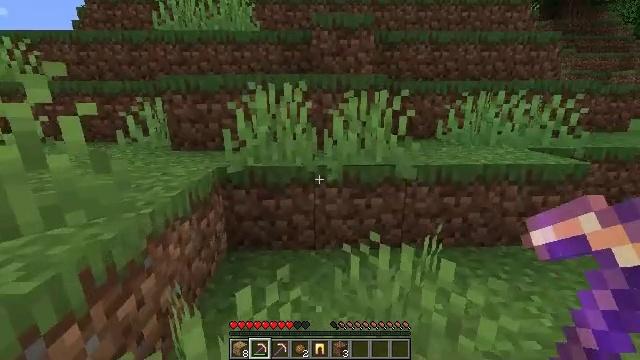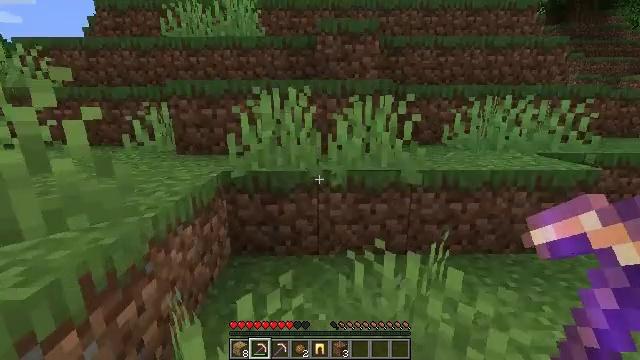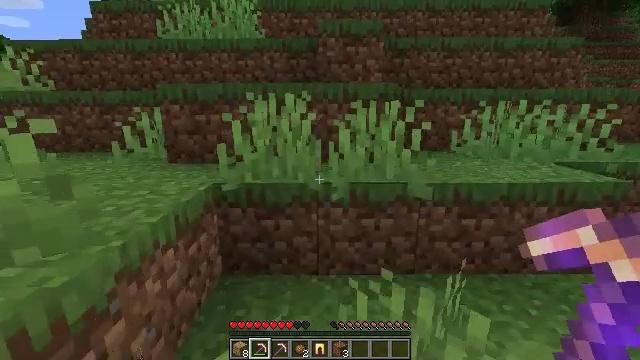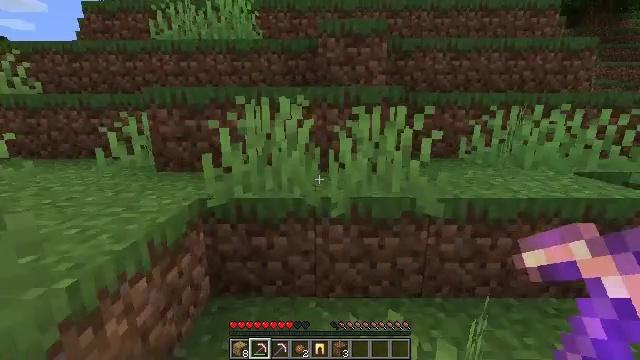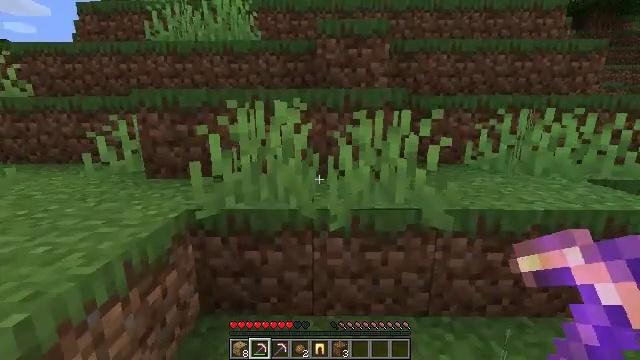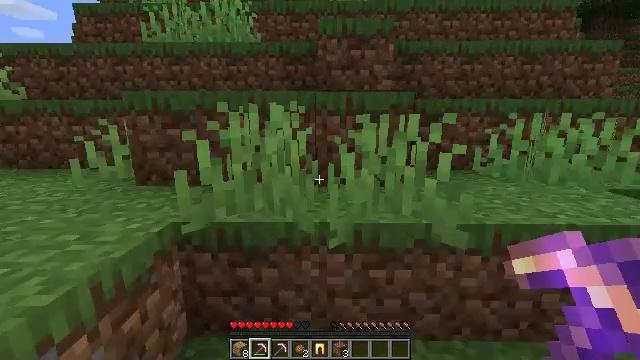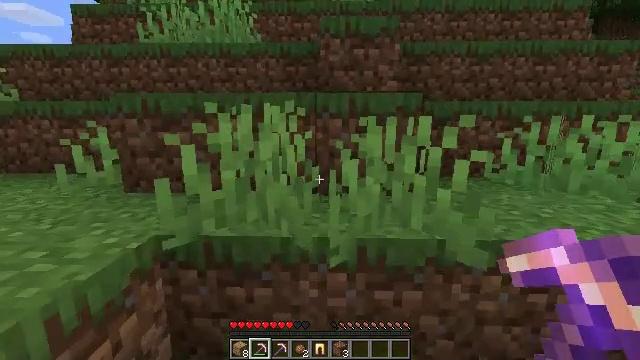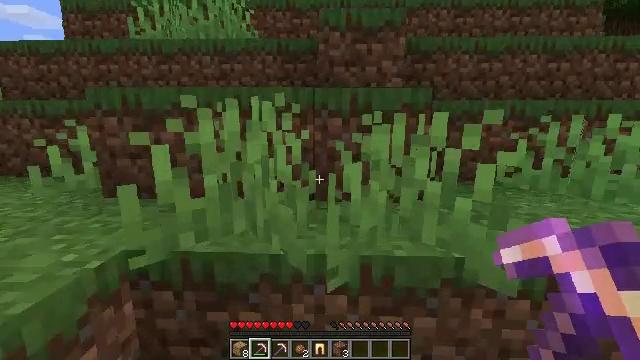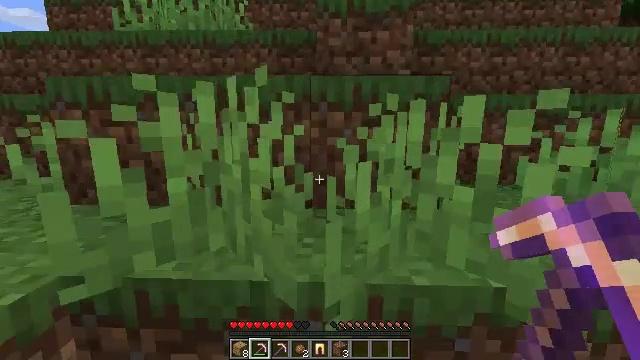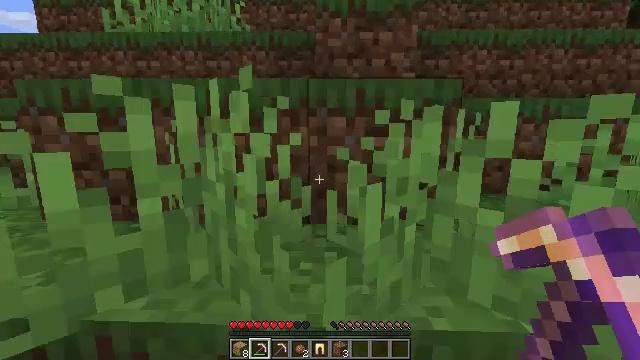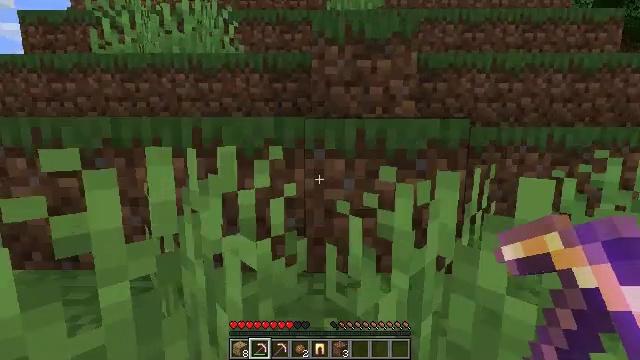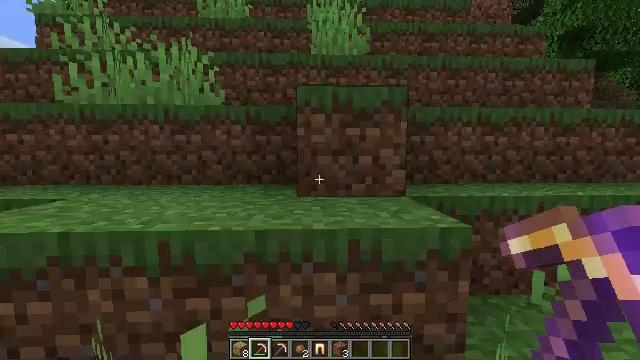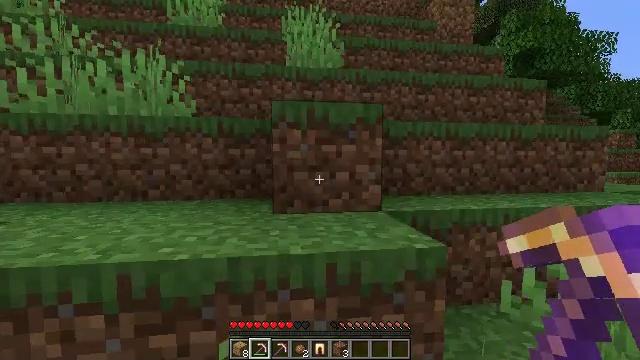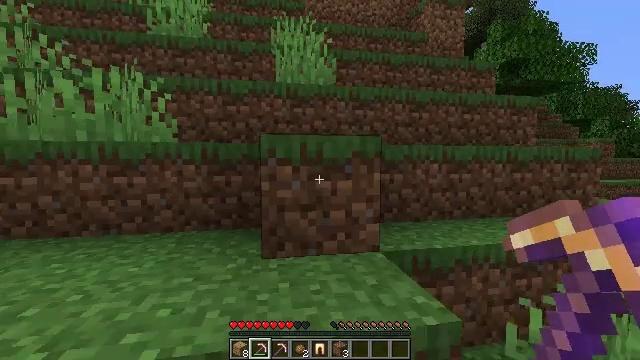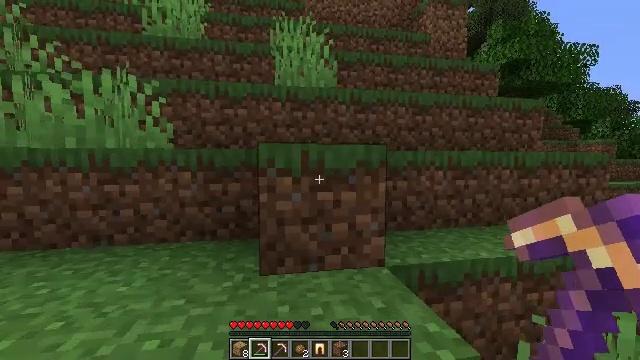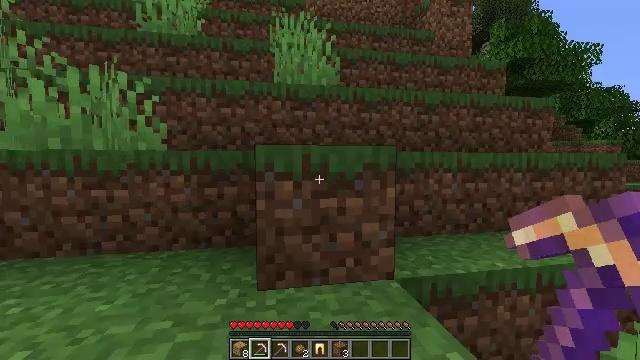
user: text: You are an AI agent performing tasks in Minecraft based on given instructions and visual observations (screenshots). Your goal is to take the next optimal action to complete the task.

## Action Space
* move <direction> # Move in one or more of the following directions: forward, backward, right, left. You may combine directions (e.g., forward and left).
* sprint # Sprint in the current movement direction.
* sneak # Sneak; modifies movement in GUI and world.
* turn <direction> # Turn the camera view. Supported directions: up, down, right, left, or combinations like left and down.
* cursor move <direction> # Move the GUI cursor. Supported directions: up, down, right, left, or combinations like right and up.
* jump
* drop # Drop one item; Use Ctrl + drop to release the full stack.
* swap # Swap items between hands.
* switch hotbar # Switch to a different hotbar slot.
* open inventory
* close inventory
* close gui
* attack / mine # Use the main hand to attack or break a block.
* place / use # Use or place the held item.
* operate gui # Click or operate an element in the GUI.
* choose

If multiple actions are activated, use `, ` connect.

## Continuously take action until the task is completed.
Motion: motion action
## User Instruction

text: Collect some oak leaves.
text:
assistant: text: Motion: move forward, turn left and up
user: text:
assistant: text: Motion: move forward
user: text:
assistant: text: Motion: move forward
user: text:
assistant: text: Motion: move forward
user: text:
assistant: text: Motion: move forward
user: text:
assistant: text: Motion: move forward
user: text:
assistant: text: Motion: move forward
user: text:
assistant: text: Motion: move forward
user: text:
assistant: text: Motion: move forward
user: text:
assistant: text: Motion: move forward, turn right and up, jump
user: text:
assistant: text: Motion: move forward, turn right and up, jump
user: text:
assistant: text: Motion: move forward, turn right and up, jump
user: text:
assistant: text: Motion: move forward, turn right, jump
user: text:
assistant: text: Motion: move forward, jump
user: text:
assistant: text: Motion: move forward
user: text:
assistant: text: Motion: move forward, jump
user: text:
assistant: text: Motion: move forward, jump
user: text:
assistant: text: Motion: move forward, jump
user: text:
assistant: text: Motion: move forward, jump
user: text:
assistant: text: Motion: move forward, jump
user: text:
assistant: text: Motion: move forward, jump
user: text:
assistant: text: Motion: move forward, jump
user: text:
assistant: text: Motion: move forward, jump
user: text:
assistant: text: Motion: move forward, jump
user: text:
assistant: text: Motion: move forward, jump
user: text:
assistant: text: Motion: move forward, jump
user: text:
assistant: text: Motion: move forward, jump
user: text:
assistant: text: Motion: move forward, jump
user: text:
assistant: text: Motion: move forward, jump
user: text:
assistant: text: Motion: move forward, jump